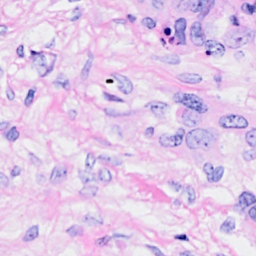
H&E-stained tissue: Breast